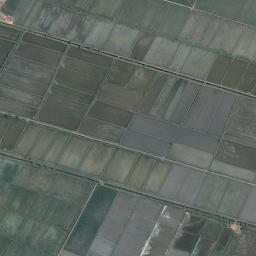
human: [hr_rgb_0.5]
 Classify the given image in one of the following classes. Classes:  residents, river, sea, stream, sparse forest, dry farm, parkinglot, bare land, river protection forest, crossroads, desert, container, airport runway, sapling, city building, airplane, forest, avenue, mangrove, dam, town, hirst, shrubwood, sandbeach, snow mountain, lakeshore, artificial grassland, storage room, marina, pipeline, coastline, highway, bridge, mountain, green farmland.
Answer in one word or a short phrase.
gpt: green farmland